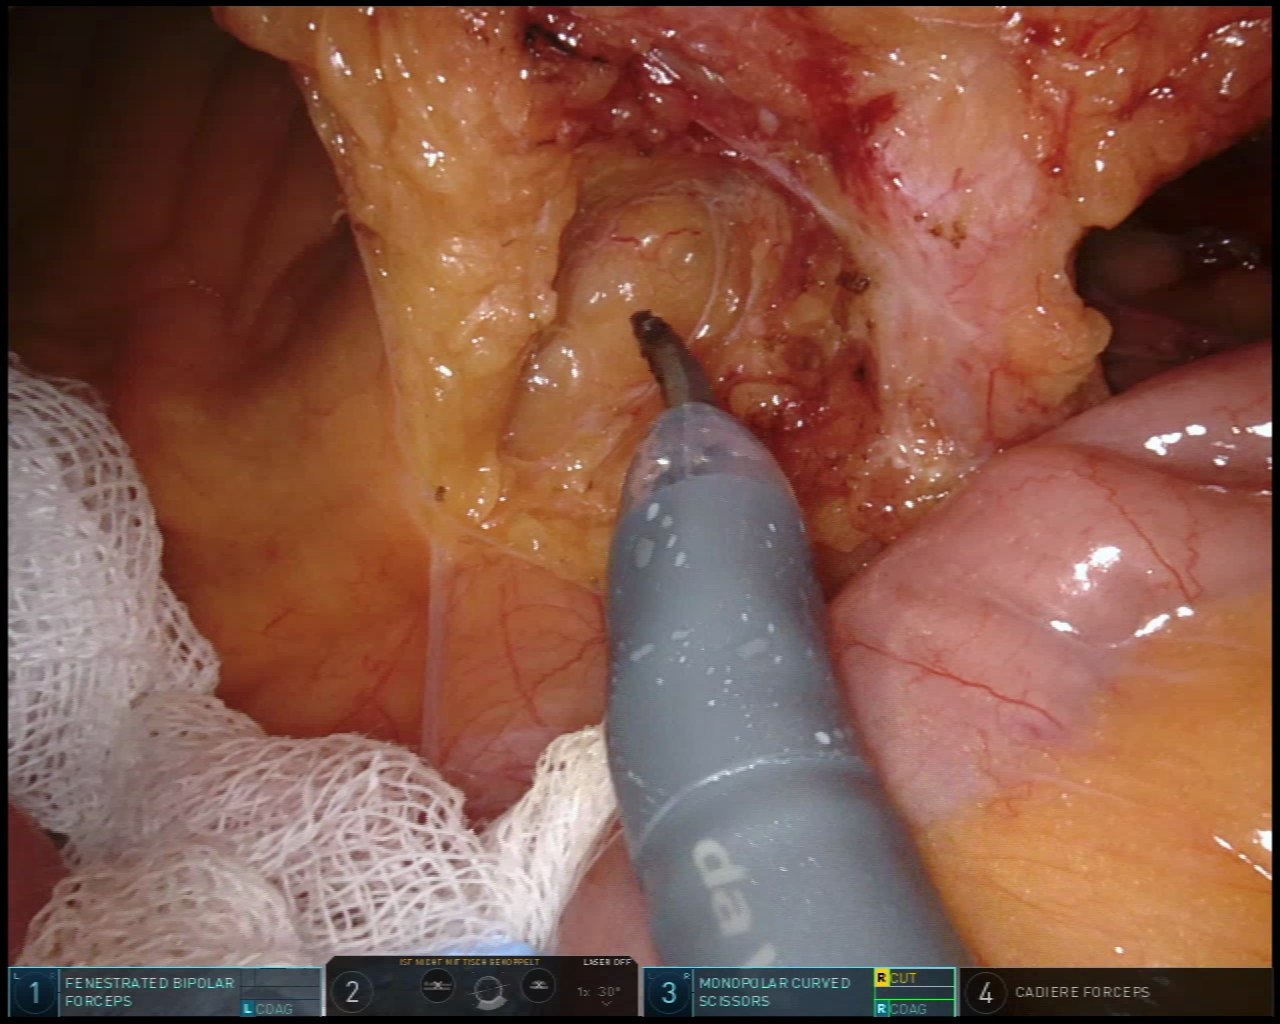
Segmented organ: inferior_mesenteric_artery
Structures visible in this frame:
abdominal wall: no
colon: no
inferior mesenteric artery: yes
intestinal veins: no
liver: no
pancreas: no
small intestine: yes
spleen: no
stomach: no
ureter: no
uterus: no
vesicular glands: no